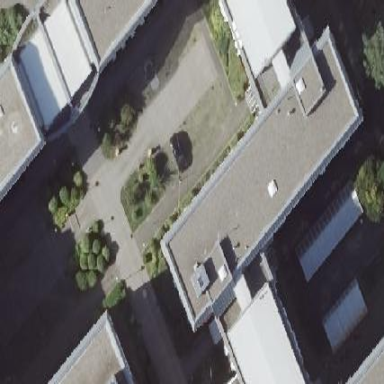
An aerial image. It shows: Office building.